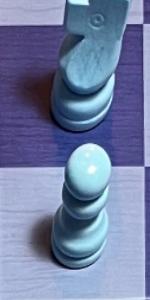
Label: Pawn_White